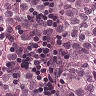
Metastatic tissue present: yes